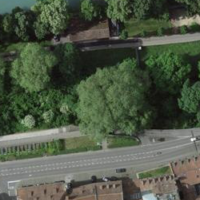
EUNIS habitat code: 53
Species observed at this site:
Tachymarptis melba